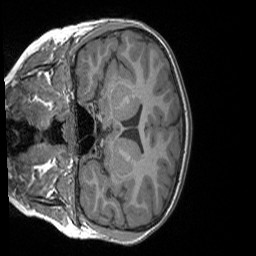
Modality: T1w
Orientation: coronal
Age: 8
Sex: male
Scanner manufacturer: siemens
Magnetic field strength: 3 T
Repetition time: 1.65 s
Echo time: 0.00203 s